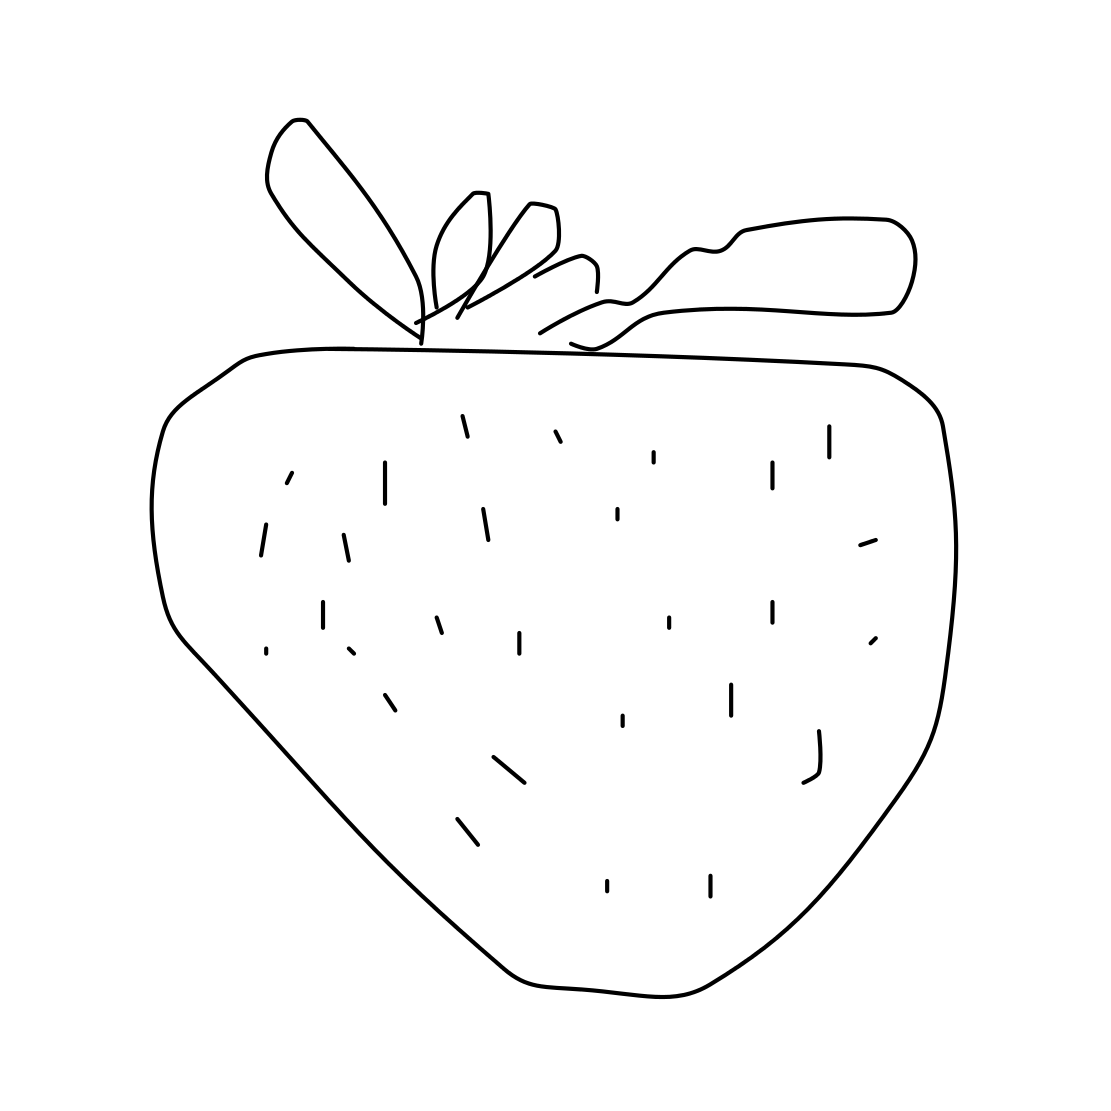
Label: strawberry